Field crop: maize
Growth stage: 2
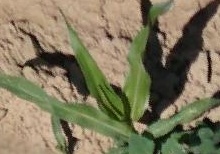
Species: maize